Question: I'm building an iOS app (unified) using Xamarin. I'm also using TeeCharts. I have a very simple bar chart whose bottom axis labels are rotated by 90 degrees (vertical labels). The bottom axis shows dates (10 days, starting from today). I've also set the date format to "MM/dd".
Here's my code:
'''
private void CreateChartUI()
{
CGColor textColor = UIColor.Black.CGColor;
this.Chart.Aspect.View3D = false;
this.Chart.Header.Text = String.Empty;
this.Chart.Aspect.ZoomScrollStyle = Steema.TeeChart.Drawing.Aspect.ZoomScrollStyles.Manual;
this.Chart.Zoom.Active = false;
this.Chart.Zoom.Allow = false;
this.Chart.Panning.Allow = ScrollModes.None;
this.Chart.Legend.Visible = false;
this.Chart.Header.Text = "Test";
// Walls
this.Chart.Walls.Back.Pen.Visible = false;
this.Chart.Walls.Back.Gradient.Visible = false;
this.Chart.Walls.Back.Color = UIColor.Gray.CGColor;
// Left axis
this.Chart.Axes.Left.AxisPen.Visible = false;
this.Chart.Axes.Left.Grid.Visible = false;
this.Chart.Axes.Left.Ticks.Visible = false;
this.Chart.Axes.Left.MinorTicks.Visible = false;
this.Chart.Axes.Left.MinorGrid.Visible = false;
this.Chart.Axes.Left.Grid.Style = Steema.TeeChart.Drawing.DashStyle.Solid;
this.Chart.Axes.Left.Grid.Color = UIColor.White.CGColor;
this.Chart.Axes.Left.Grid.Width = 2;
this.Chart.Axes.Left.Labels.Font.Color = textColor;
this.Chart.Axes.Left.MaximumOffset = 30;
// Bottom axis
this.Chart.Axes.Bottom.AxisPen.Visible = false;
this.Chart.Axes.Bottom.Grid.Visible = false;
this.Chart.Axes.Bottom.Ticks.Visible = false;
this.Chart.Axes.Bottom.MinorTicks.Visible = false;
this.Chart.Axes.Bottom.MinorGrid.Visible = false;
this.Chart.Axes.Bottom.Grid.Visible = false;
this.Chart.Axes.Bottom.Labels.Angle = 90;
this.Chart.Axes.Bottom.Labels.Font.Color = textColor;
// series
Steema.TeeChart.Styles.Bar testSeries = new Steema.TeeChart.Styles.Bar() { VertAxis = Steema.TeeChart.Styles.VerticalAxis.Left };
testSeries.Marks.Visible = false;
testSeries.Color = UIColor.Blue.CGColor;
testSeries.XValues.DateTime = true;
testSeries.BarWidthPercent = 100 * (int) (float)UIKit.UIScreen.MainScreen.Scale;
testSeries.SideMargins = true;
this.Chart.Series.Add(testSeries);
}
'''
The result is this:

As you can see, the labels of the bottom axis are cut off. I'm using the latest TeeChart version (4.15.1.19).
Any help would be appreciated.
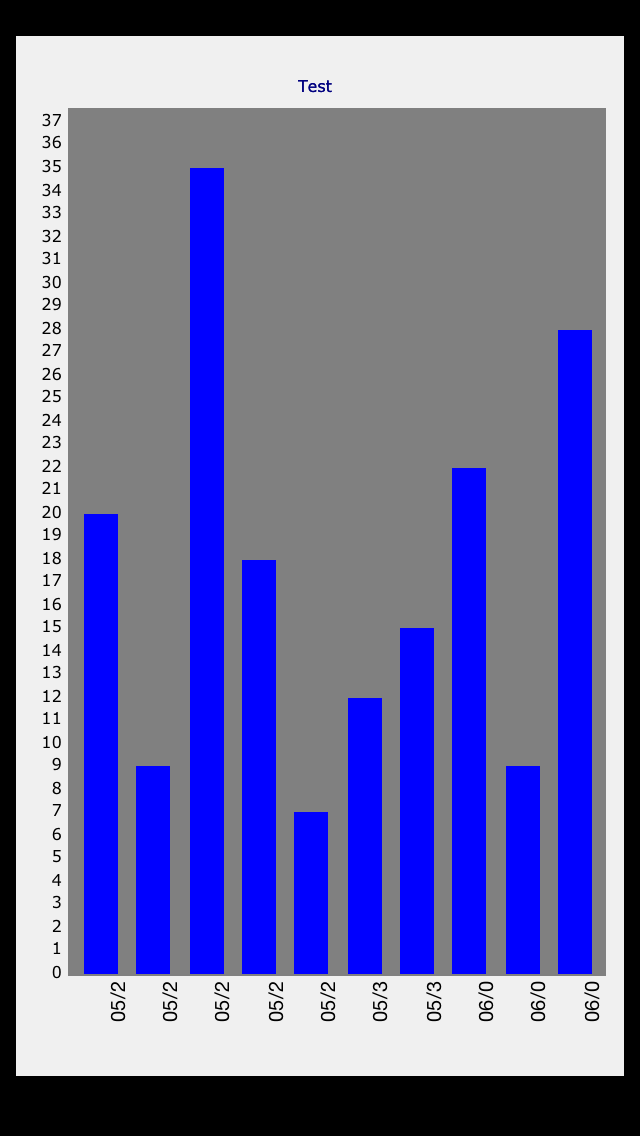
Answer: yes, you're correct, it's a bug which has already been fixed. It will be included into the next maintenance release which will be availble at the Xamarin Store and also on our web site at the customers download page.
Thanks!
Josep